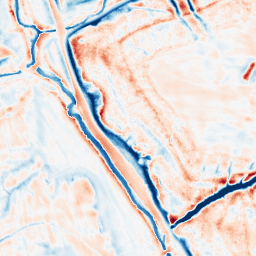
Category: edge_preserving
Decomposition family: bilateral
Decomposition parameters: d: 21
sigma_color: 50
sigma_space: 75
Upsampling method: quartic
Upsampling parameters: scale: 2
Upsampling scale: 2